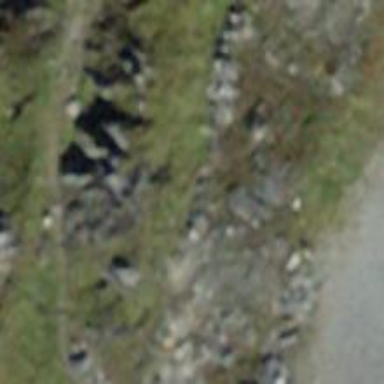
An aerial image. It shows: Path.